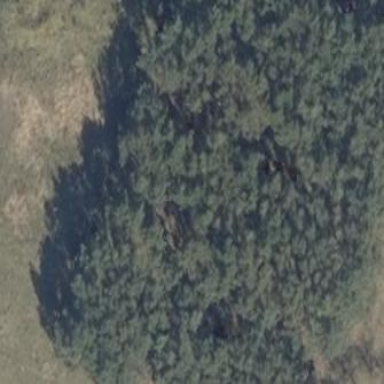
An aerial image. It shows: Forest area predominantly covered with needle-leaved trees.